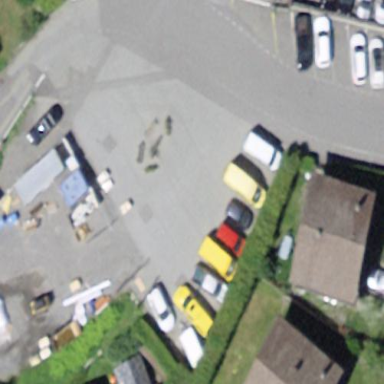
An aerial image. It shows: Parking space with surface parking facilities.